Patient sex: M
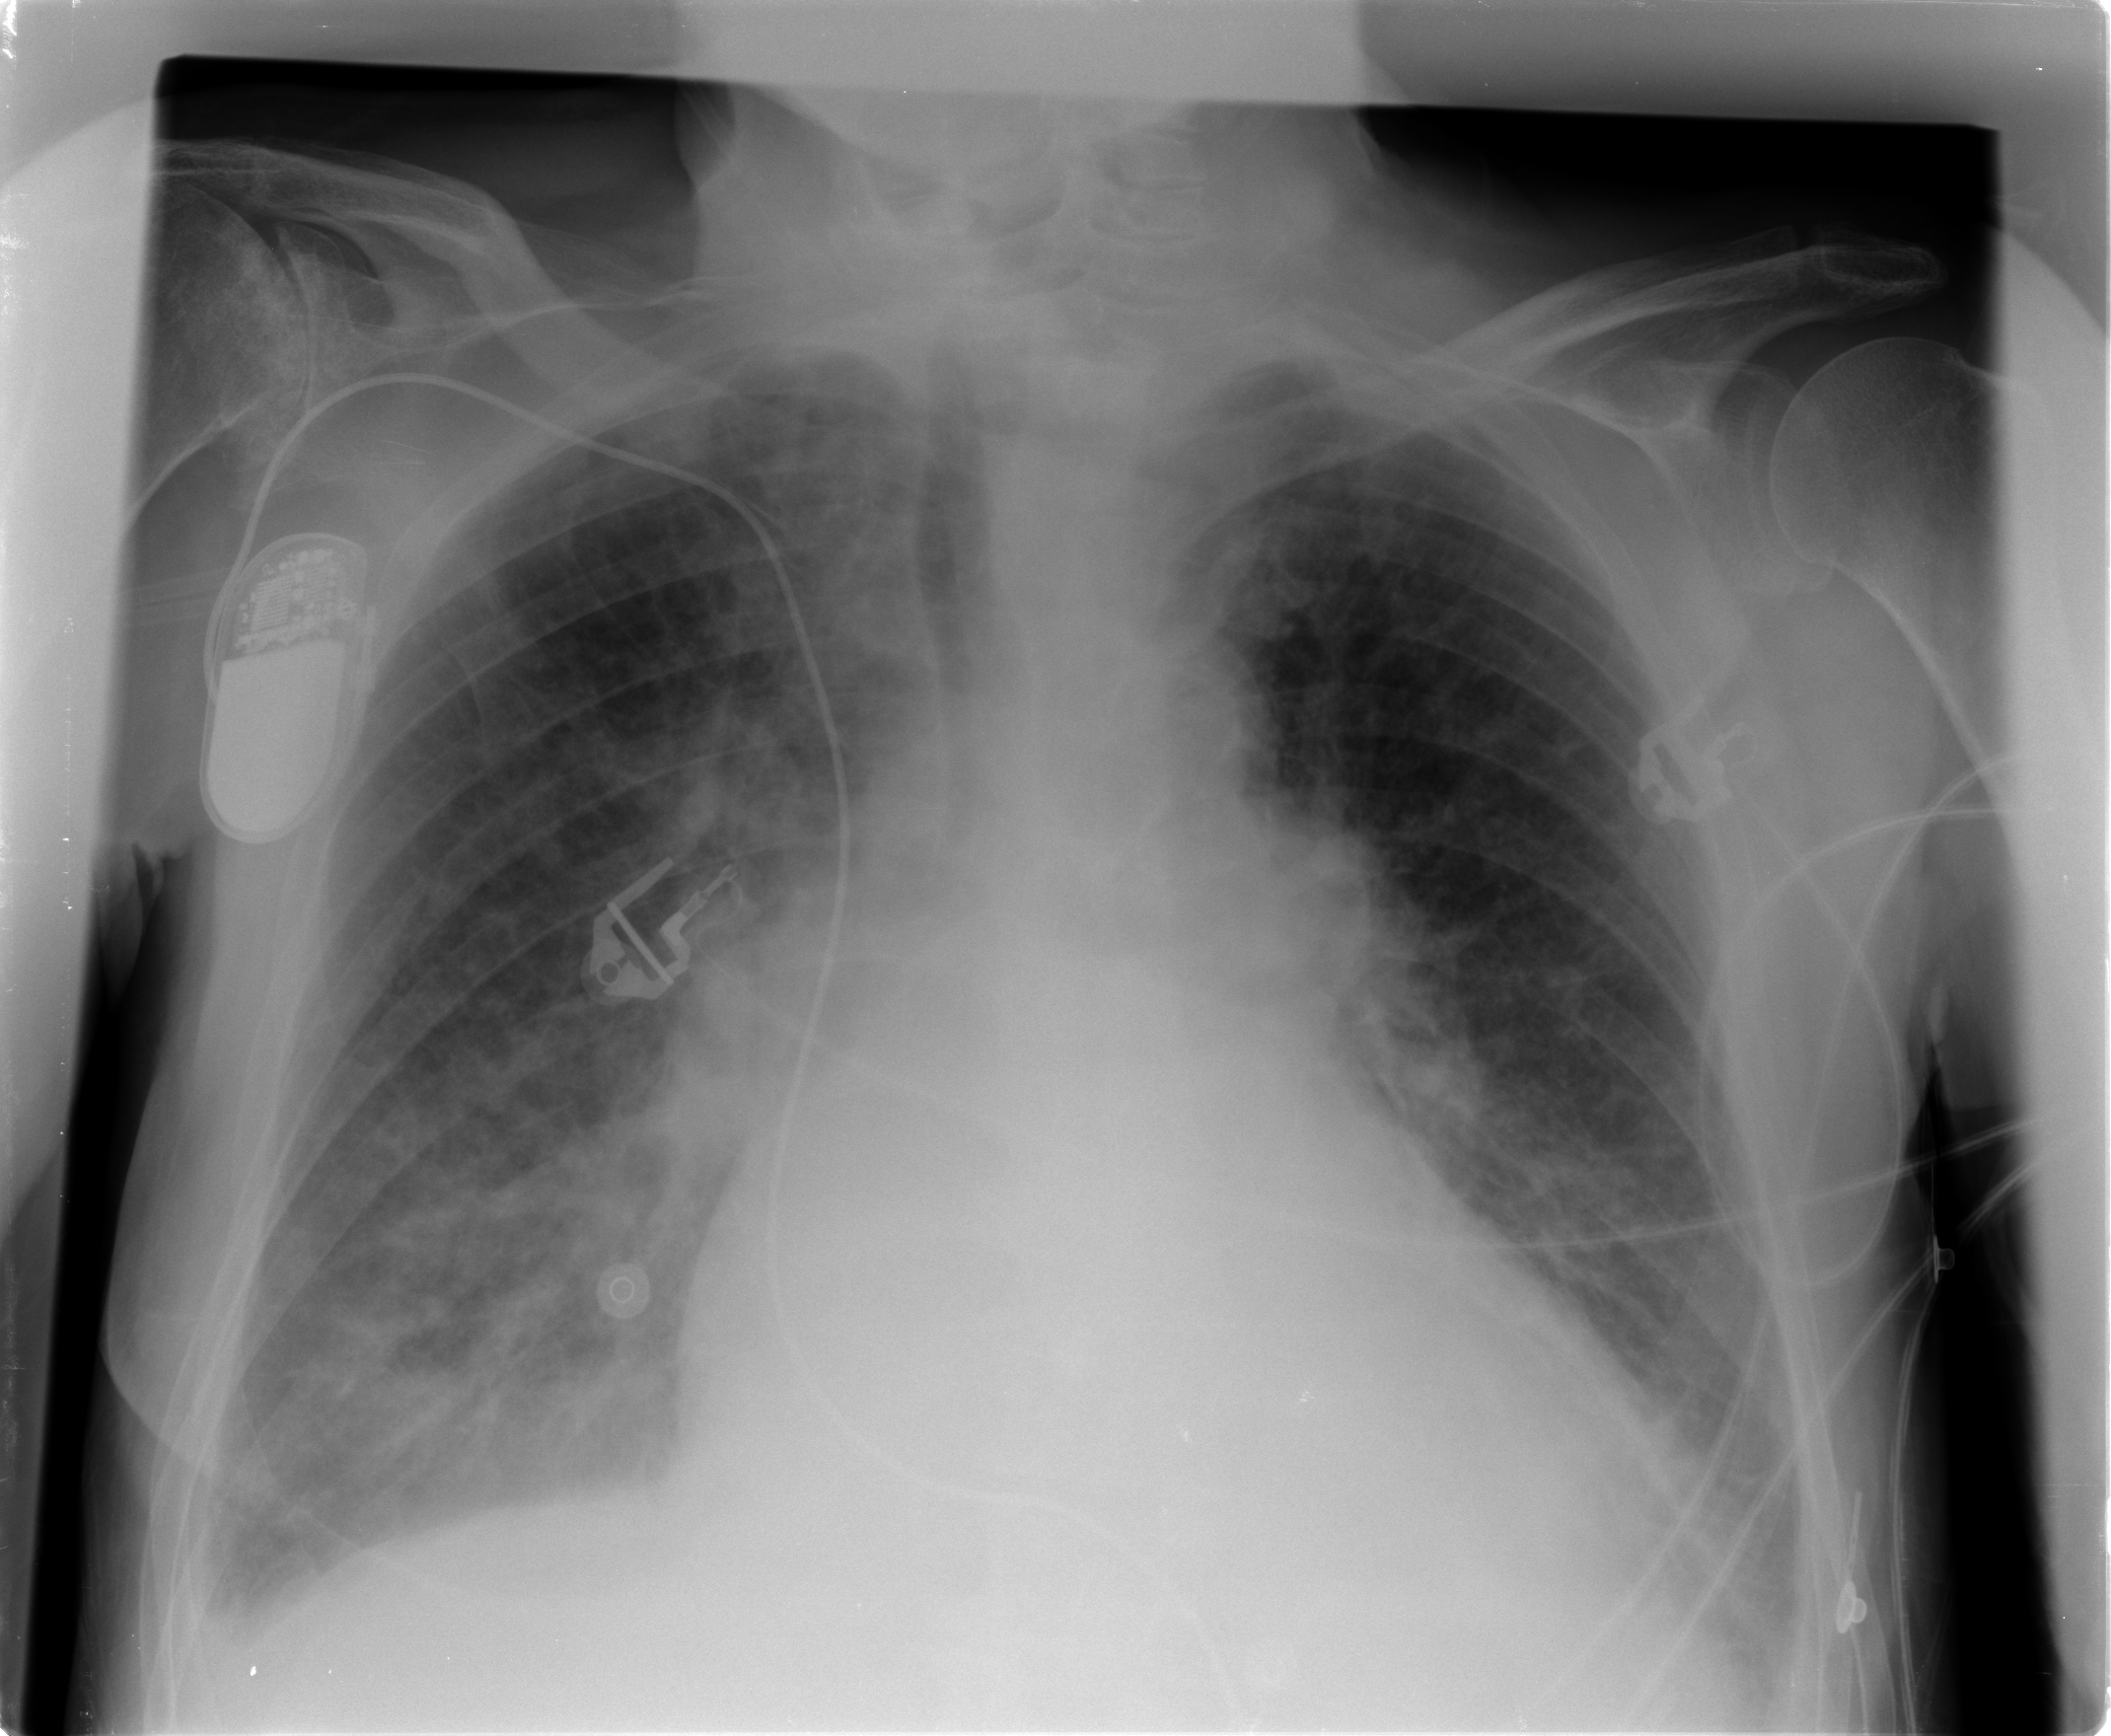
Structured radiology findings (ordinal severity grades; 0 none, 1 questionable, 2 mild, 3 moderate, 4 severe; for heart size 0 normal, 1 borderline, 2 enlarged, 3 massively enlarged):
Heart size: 2
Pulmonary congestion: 3
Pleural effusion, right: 1
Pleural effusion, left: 1
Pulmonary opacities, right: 3
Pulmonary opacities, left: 2
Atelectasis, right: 2
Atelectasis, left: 2